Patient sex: M
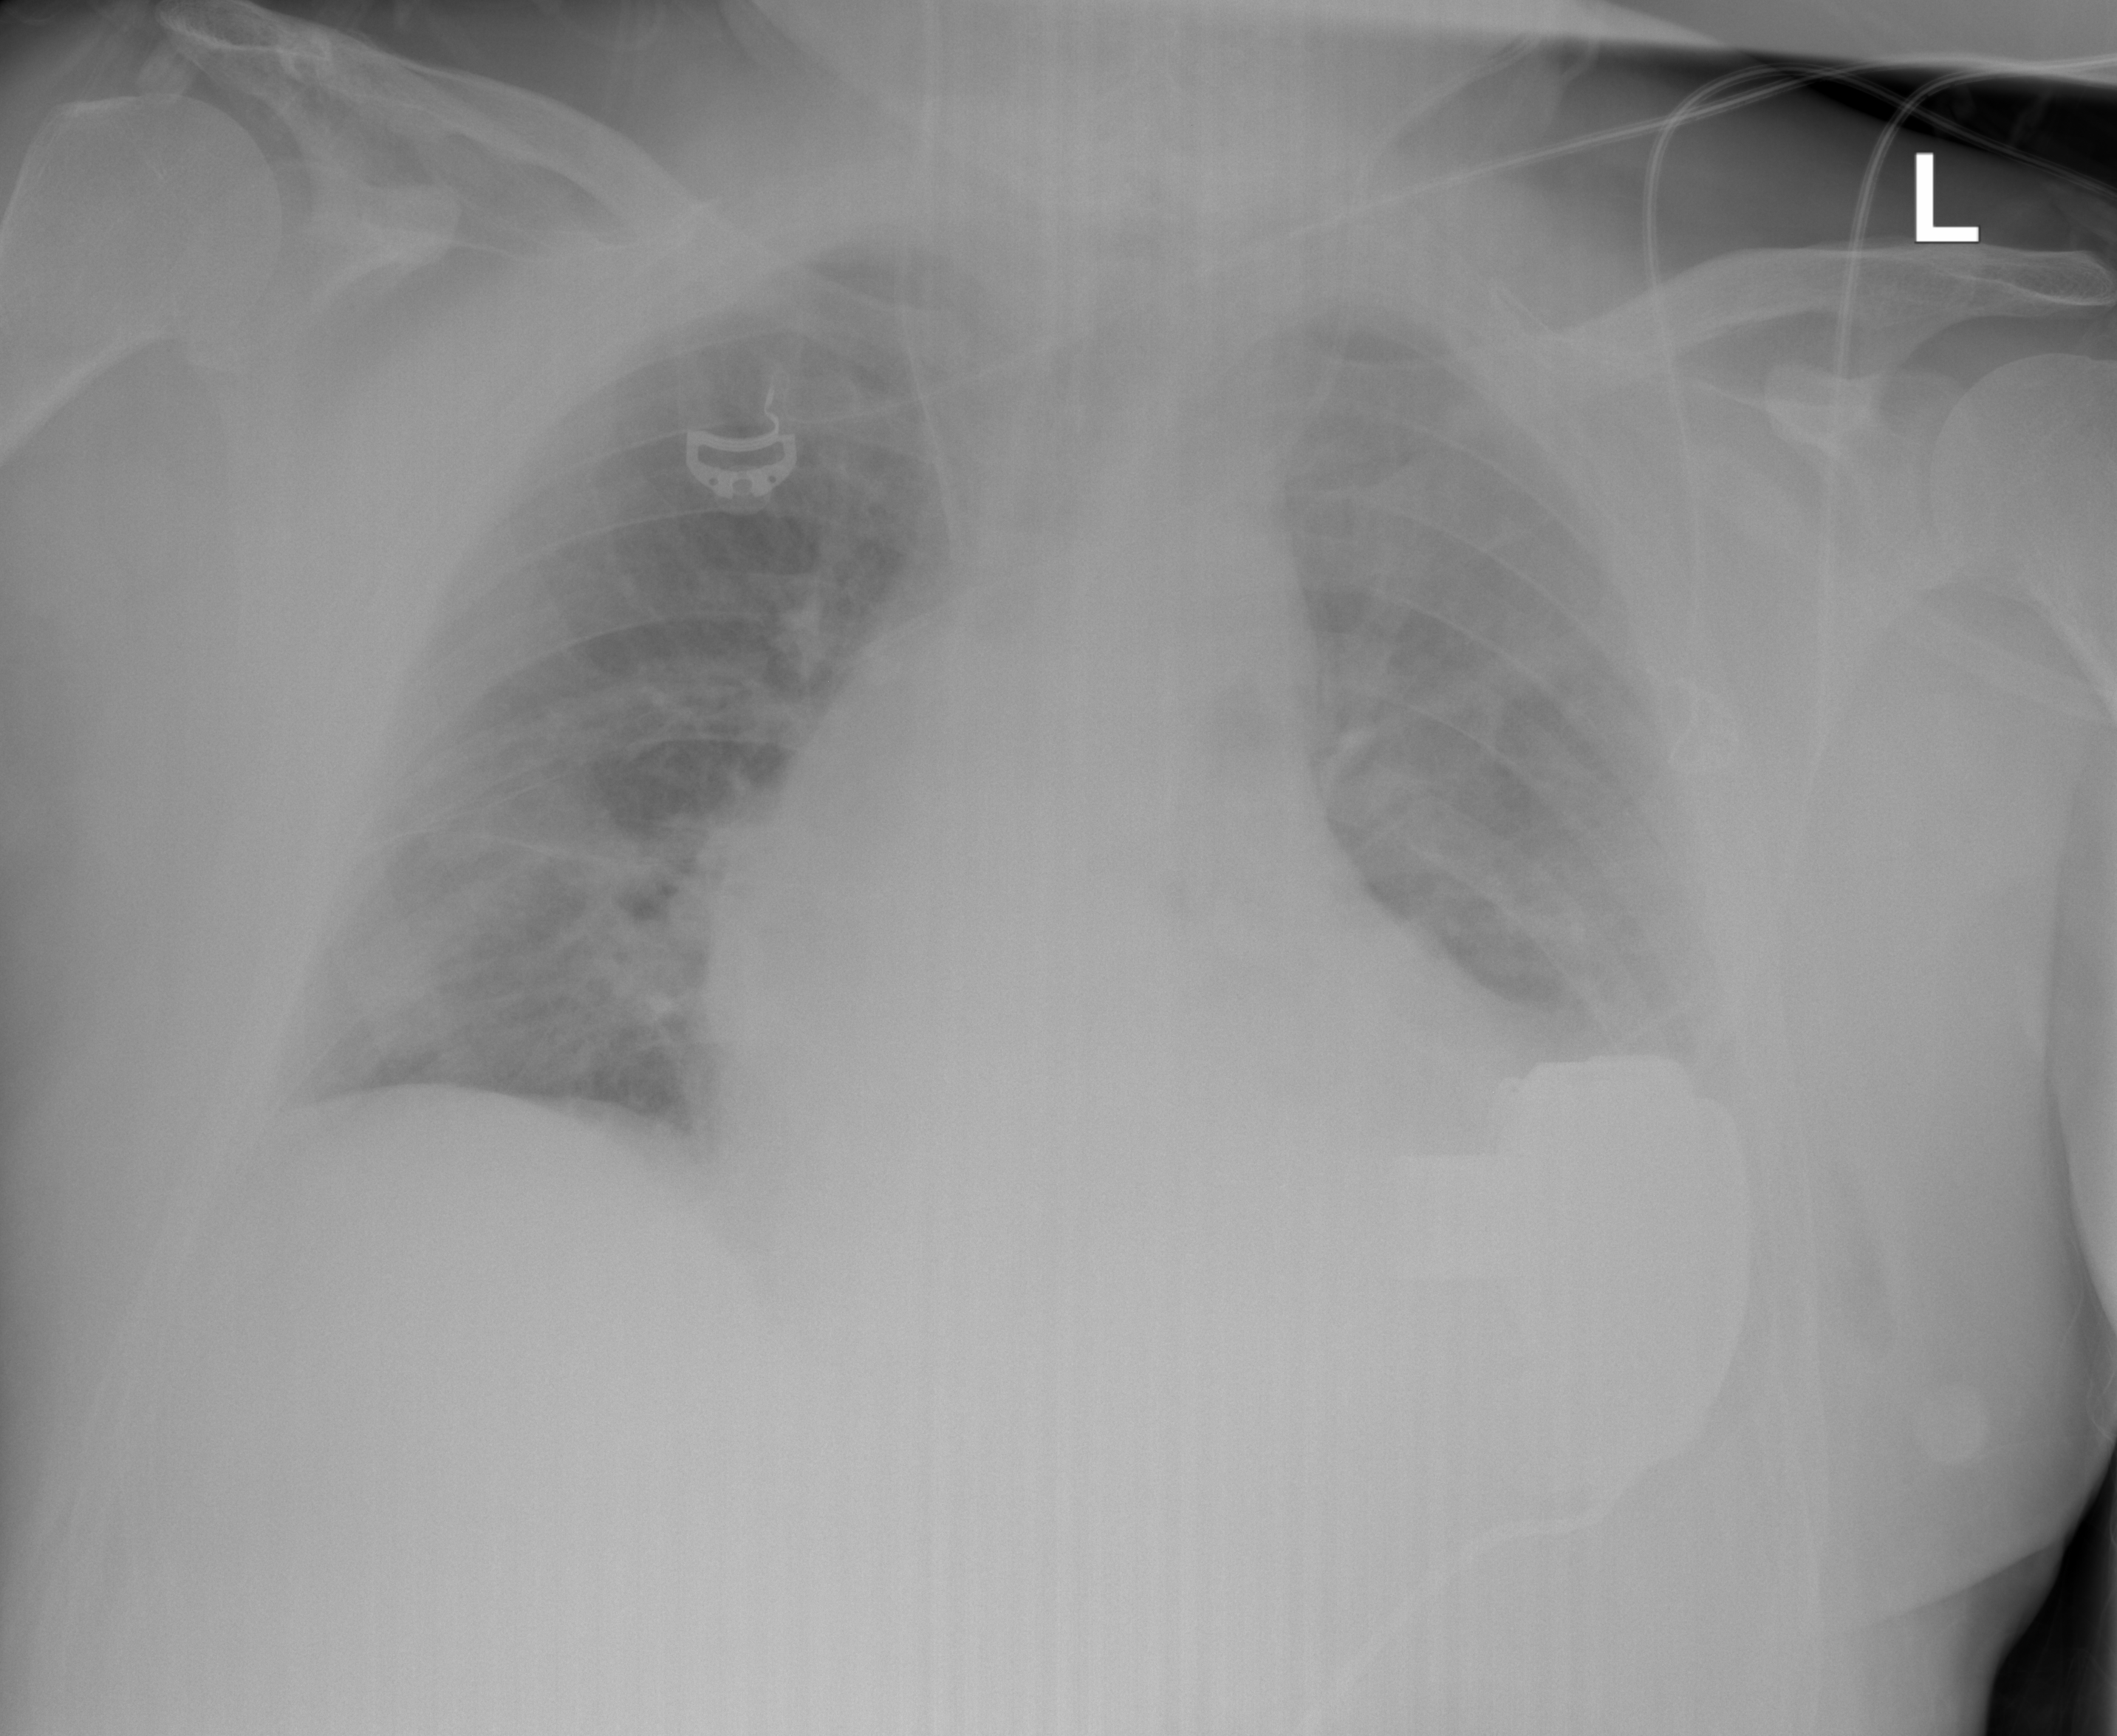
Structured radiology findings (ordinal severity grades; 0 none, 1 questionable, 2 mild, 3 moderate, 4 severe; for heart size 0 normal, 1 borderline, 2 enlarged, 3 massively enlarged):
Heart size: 2
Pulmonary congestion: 2
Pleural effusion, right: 0
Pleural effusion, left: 0
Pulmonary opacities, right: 0
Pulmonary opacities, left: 0
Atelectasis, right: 2
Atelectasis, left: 2